Question: I would like to add this nice effect to my RecyclerView items but I don't know where to start. Does anyone know of a good and simple tutorial on this topic?

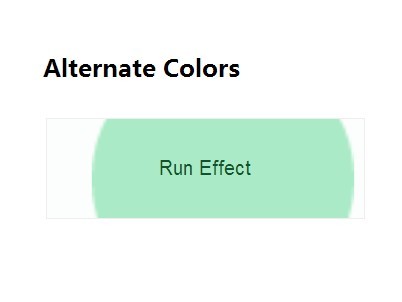
Answer: Here's a good library: <URL>
Hope it helps.
The library above is only for 'Buttons', as I was pointed out.
This library, <URL>, you can have the 'Ripple Effect' to 'Views' too.